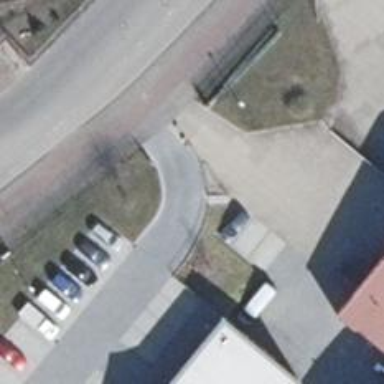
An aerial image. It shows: Parking aisle designated as service road.